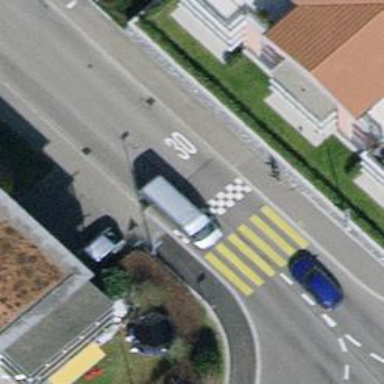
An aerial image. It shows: Traffic hump for calming the traffic.